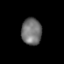
Tissue: prostate
Cell type: T cells
Senescence score: 0.2811
Nuclear area (px): 526
Mean DAPI intensity: 115.038